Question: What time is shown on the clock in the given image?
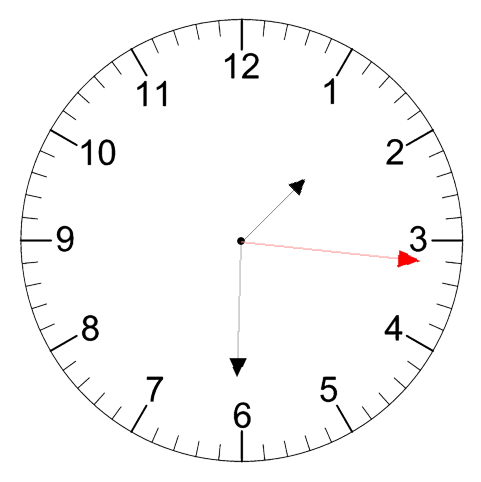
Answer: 01:30:16